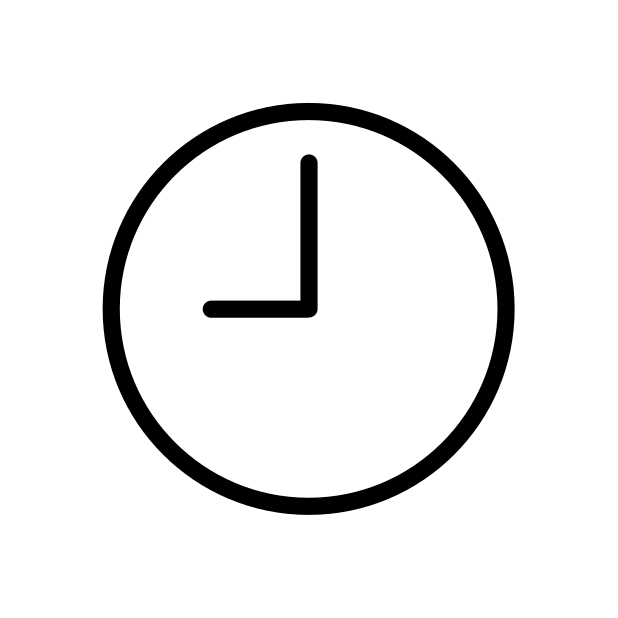
nine o’clock